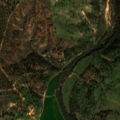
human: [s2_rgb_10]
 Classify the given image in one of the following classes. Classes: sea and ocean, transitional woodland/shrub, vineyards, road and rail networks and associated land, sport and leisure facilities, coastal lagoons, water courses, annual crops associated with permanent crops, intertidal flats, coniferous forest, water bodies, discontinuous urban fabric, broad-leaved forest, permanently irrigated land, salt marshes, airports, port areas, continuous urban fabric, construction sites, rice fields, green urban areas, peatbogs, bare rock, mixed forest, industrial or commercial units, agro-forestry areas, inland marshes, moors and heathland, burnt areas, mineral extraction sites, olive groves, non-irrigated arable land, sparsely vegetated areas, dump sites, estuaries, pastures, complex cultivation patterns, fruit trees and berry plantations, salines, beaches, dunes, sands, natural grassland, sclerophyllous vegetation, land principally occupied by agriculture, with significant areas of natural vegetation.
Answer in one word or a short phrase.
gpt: non-irrigated arable land, agro-forestry areas, broad-leaved forest, transitional woodland/shrub